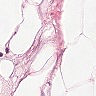
Metastatic tissue present: no